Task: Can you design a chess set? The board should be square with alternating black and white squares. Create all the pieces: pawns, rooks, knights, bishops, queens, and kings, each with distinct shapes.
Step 1930:
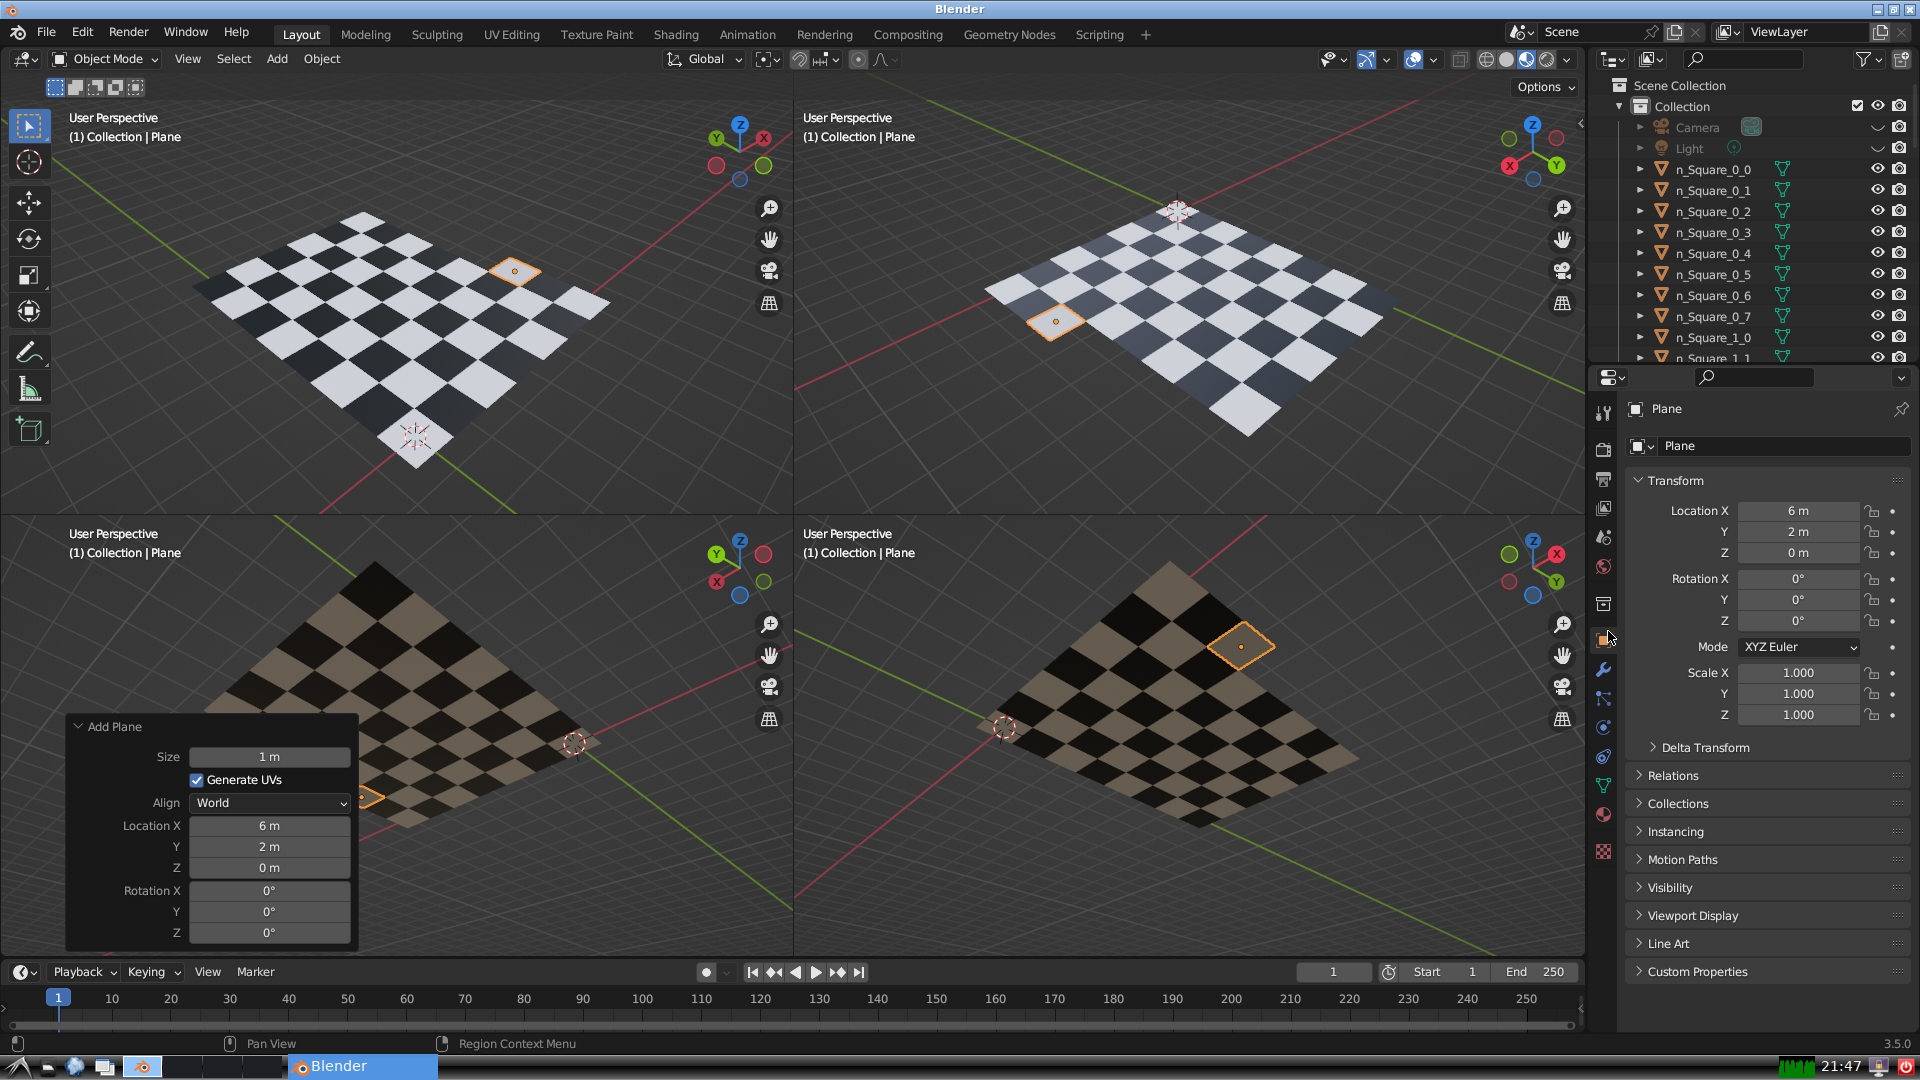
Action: {"mouse_move": [1732, 445]}